Chest X-ray. View position: AP
Patient age: 60
Patient sex: F
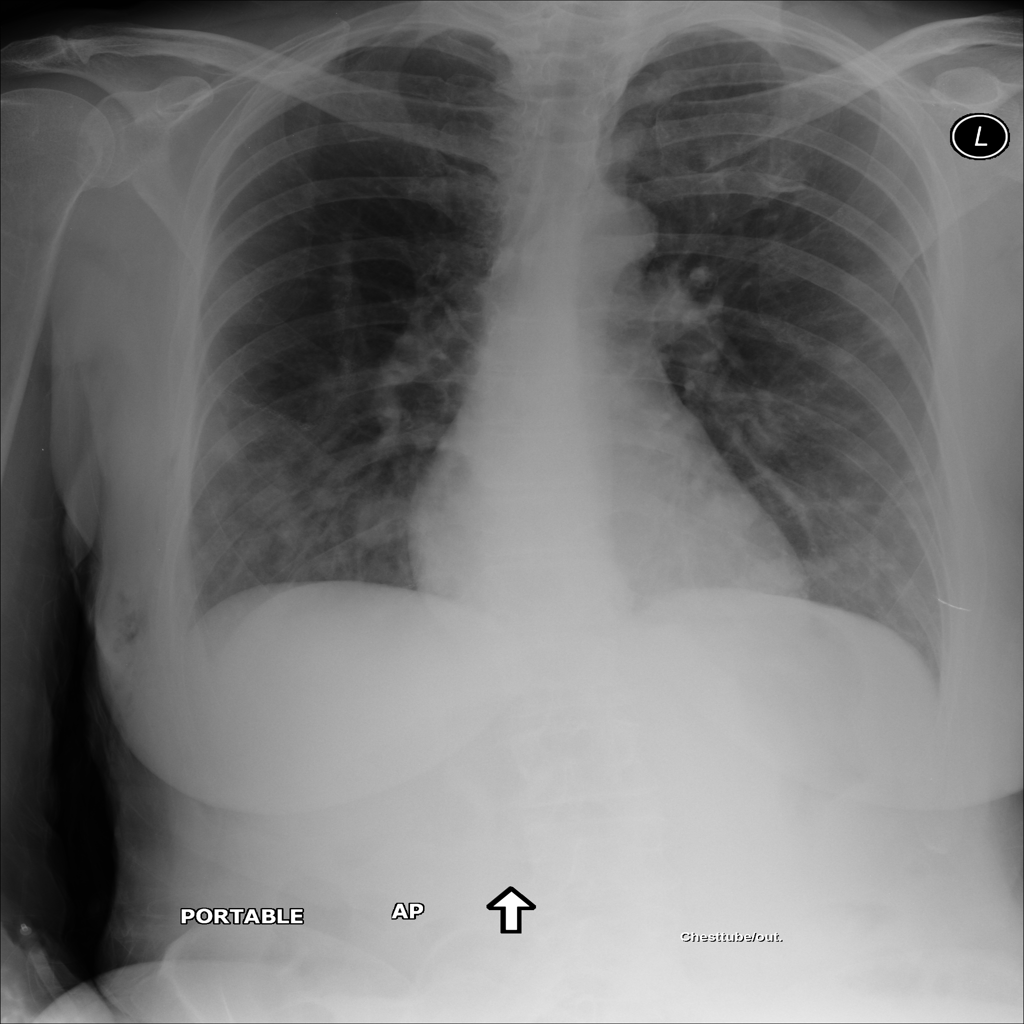
Finding: Pneumothorax